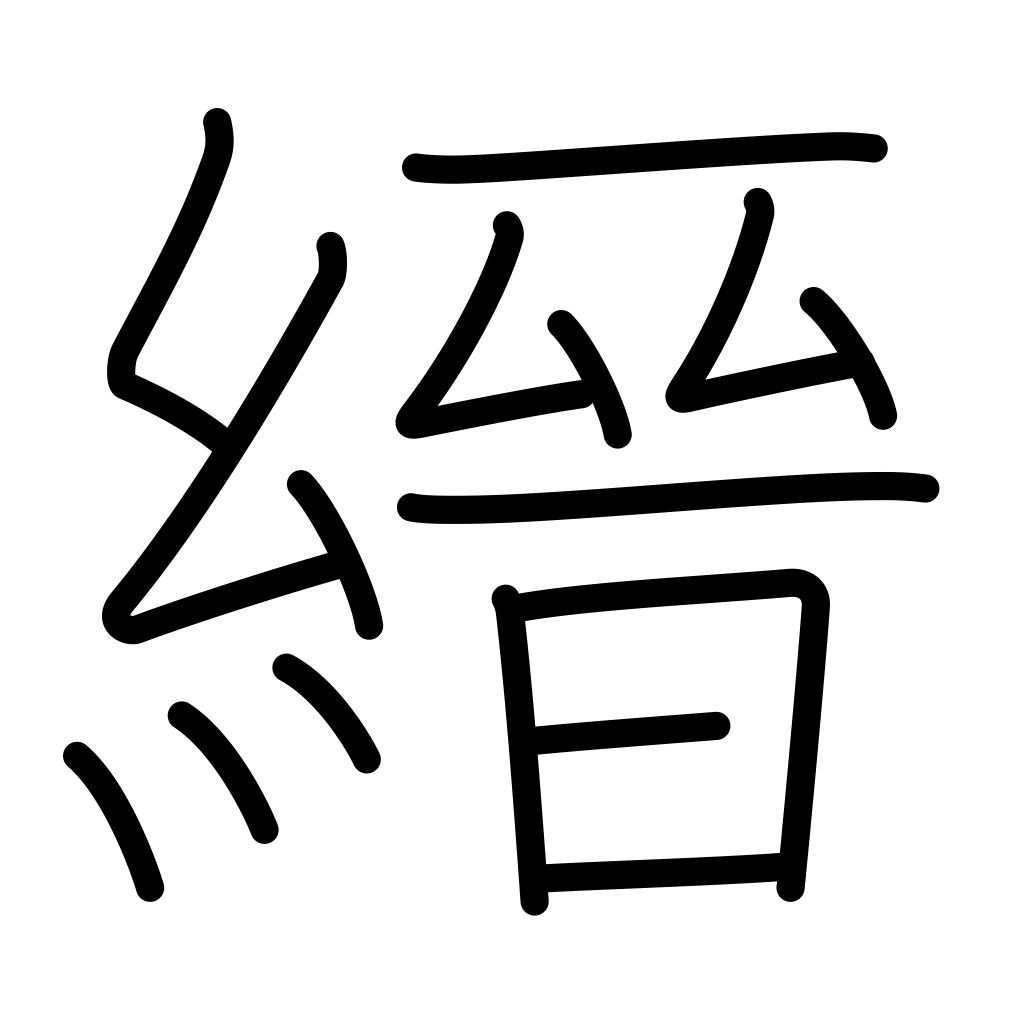
Meaning: thin red cloth, high officer